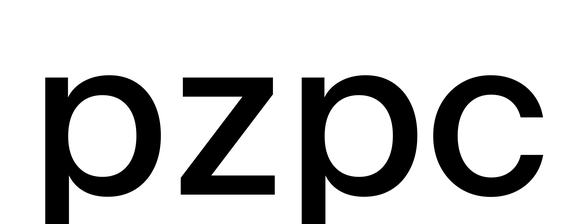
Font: InstrumentSans_Medium